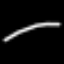
Label: line